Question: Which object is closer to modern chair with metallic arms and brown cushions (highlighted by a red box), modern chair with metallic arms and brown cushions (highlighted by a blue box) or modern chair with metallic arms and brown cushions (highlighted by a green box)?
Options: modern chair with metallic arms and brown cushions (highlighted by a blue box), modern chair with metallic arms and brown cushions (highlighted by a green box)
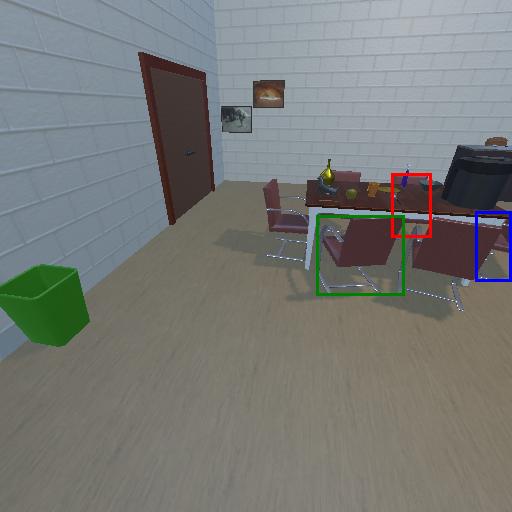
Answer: modern chair with metallic arms and brown cushions (highlighted by a blue box)